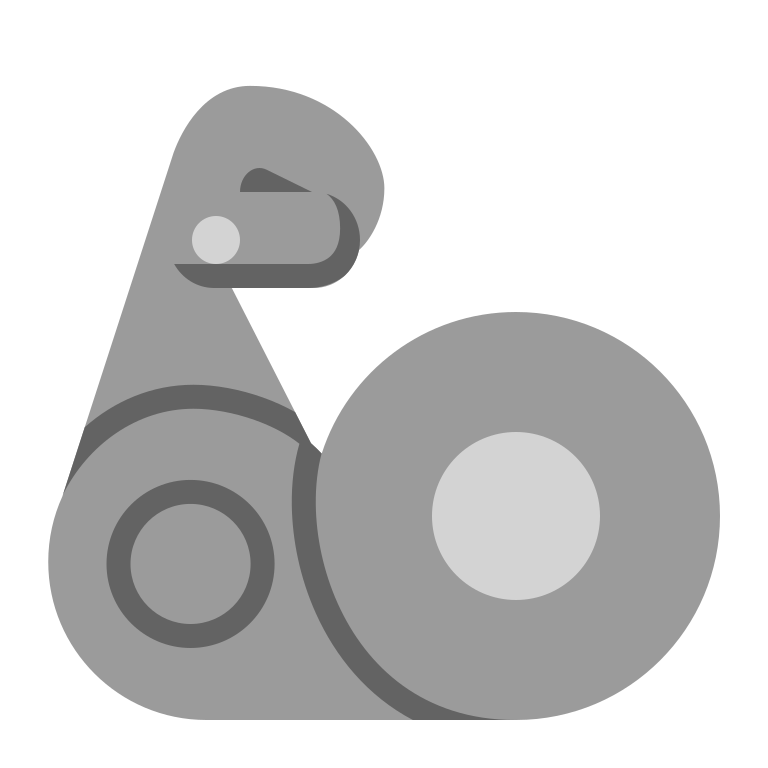
mechanical arm flat